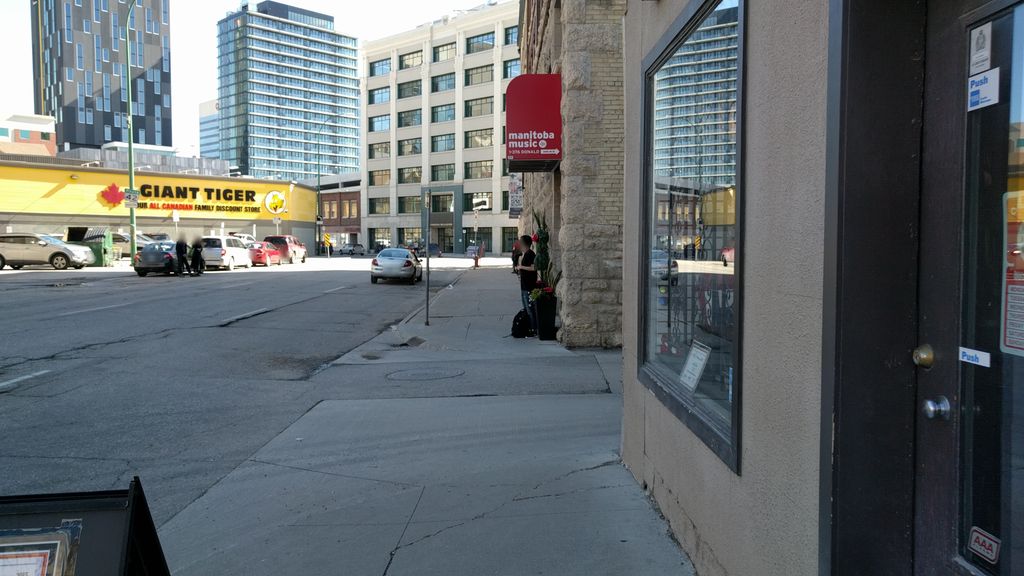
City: winnipeg